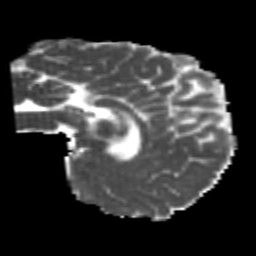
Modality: MD
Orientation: sagittal
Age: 21
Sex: male
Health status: healthy
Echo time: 0.074 s